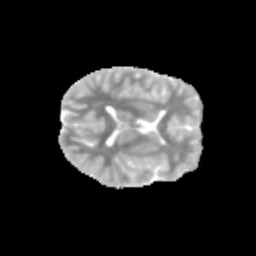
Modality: MD
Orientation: axial
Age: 11
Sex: female
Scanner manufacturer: siemens
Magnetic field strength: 3 T
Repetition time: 3.8 s
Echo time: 0.07 s